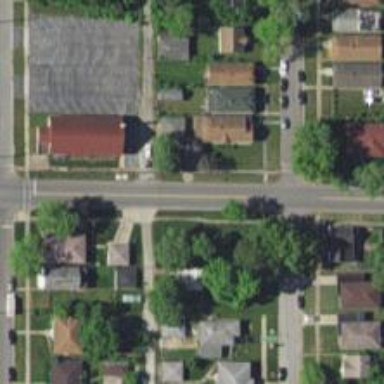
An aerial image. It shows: Alley classified as service road.